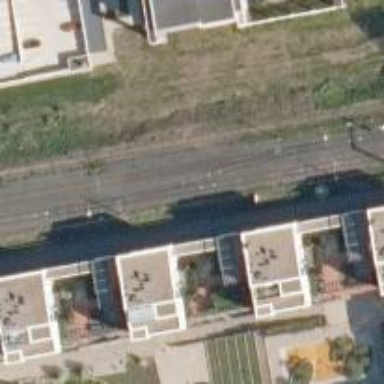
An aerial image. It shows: Railway with continuous electrified contact lines.